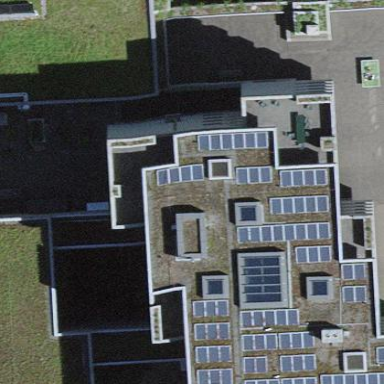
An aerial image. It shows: School building.